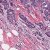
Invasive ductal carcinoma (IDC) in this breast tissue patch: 0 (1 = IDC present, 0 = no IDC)